Question: I can't stop the image repetition in my 'td' elements. It looks very ugly. How do I solve this? I've added 'background-repeat: no-repeat' code also, but it's still not working. Please don't suggest removing the '%' from the width of my 'td'.

'''
<table bgcolor="#d0e9ff" width= "100%">
<td width="9%" height="40" background="images/button.jpg" background-repeat: no-repeat>
<div align="center" border="0"><font face="arial, verdana, san-serif" size="2" ><a href="index.html " style="text-decoration:none">
<font color="#ffffff"><b>Home</a></font></div>
</td>
<td width="9%" height="40" background="images/button.jpg" background-repeat: no-repeat>
<div align="center"><font face="arial, verdana, san-serif" size="2"><a href="aboutus.html" style="text-decoration:none">
<font color="#ffffff"><b>About Us</a></font></div>
</td>
<td width="9%" height="40" background="images/button.jpg" background-repeat: no-repeat>
<div align="center"><font face="arial, verdana, san-serif" size="2"><a href="T&C.html" style="text-decoration:none">
<font color="#ffffff"><b>Training and Certifications</a></font></div>
</td>
<td width="9%" height="40" background="images/button.jpg" background-repeat: no-repeat>
<div align="center"><font face="arial, verdana, san-serif" size="2"><a href="services.html" style="text-decoration:none">
<font color="#ffffff"><b>Services</a></font></div>
</td>
<td width="9%" height="40" background="images/button.jpg" background-repeat: no-repeat>
<div align="center"><font face="arial, verdana, san-serif" size="2"><a href="Contactus.html" style="text-decoration:none">
<font color="#ffffff"><b>Contact Us</a></font></div>
</td>
</table>
'''
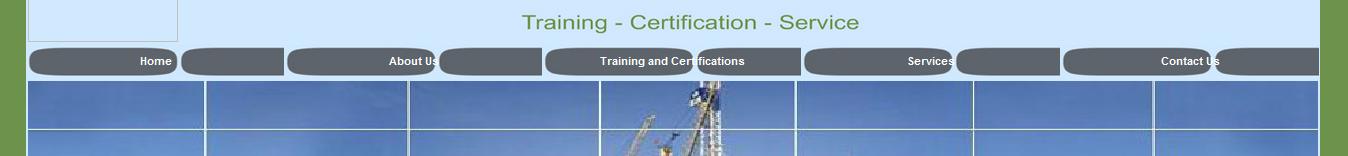
Answer: You've got plenty of answers telling you how to fix your repeating image problem, but in case you decide to use a CSS design, here is something to get you started. This will eliminate the need for an image. You'll use a lot less HTML and it's more configurable.
Demo: <URL>
HTML:
'''
<ul>
<li><a class="a" href="index.html">Home</a></li><!--
--><li><a class="a" href="aboutus.html">About Us</a></li><!--
--><li><a class="a" href="T&C.html">Training</a></li><!--
--><li><a class="a" href="services.html">Services</a></li><!--
--><li><a class="a" href="Contactus.html">Contact Us</a></li>
</ul>
'''
CSS:
'''
ul {
background-color: #d0e9ff;
margin: 0;
padding: 0;
white-space: nowrap;
}
li {
display: inline-block;
padding: 4px;
width: 19.5%;
}
a {
background-color: gray;
border-radius: 16px;
color: white;
display: block;
font: bold 13px arial, verdana, san-serif;
height: 32px;
line-height: 32px;
text-align: center;
text-decoration: none;
}
'''
Output: